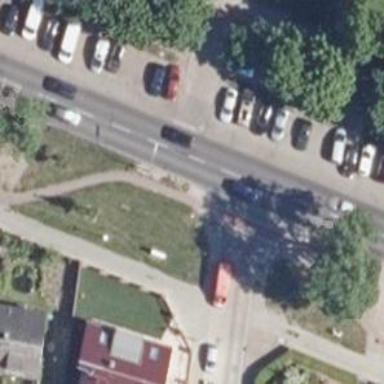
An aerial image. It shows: Asphalt cycleway with uncontrolled crossing.